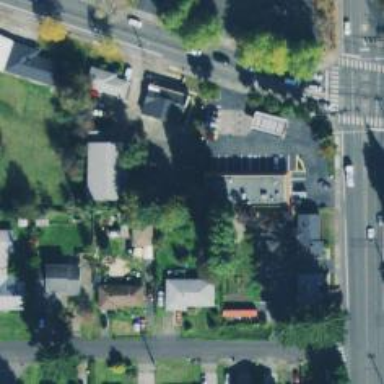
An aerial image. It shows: Convenience shop.